Question: I managed to show an image on the screen. But when I put multiple images on top of each other, the semitransparent edges are black and it doesn't really achieve the result I was hoping for. I am using a Galaxy Note 2.
This is how it looks:

I want the tiles to be close to each other, without any black edges. I have not yet programmed any correct coordinates for the tiles so please don't mind that. The problem is the black edges which should be semi-transparent.
This is the code in the drawing method:
'''
public void draw(GL10 gl) {
gl.glBindTexture(GL10.GL_TEXTURE_2D, textures[0]);
gl.glFrontFace(GL10.GL_CW);
gl.glEnableClientState(GL10.GL_VERTEX_ARRAY);
gl.glEnableClientState(GL10.GL_TEXTURE_COORD_ARRAY);
gl.glVertexPointer(3, GL10.GL_FLOAT, 0, vertBuffer);
gl.glTexCoordPointer(2, GL10.GL_FLOAT, 0, textureBuffer);
gl.glDrawElements(GL10.GL_TRIANGLE_STRIP, pIndex.length, GL10.GL_UNSIGNED_SHORT, pBuff);
gl.glDisableClientState(GL10.GL_VERTEX_ARRAY);
gl.glDisableClientState(GL10.GL_TEXTURE_COORD_ARRAY);
}
'''
And to load the texture:
'''
public void loadGLTexture(GL10 gl, Context context) {
Bitmap bitmap = null;
if (Math.random() > .3) {
bitmap = BitmapFactory.decodeResource(context.getResources(), R.drawable.tile_grass);
} else {
bitmap = BitmapFactory.decodeResource(context.getResources(), R.drawable.tile_sand);
}
gl.glGenTextures(1, textures, 0);
gl.glBindTexture(GL10.GL_TEXTURE_2D, textures[0]);
gl.glTexParameterf(GL10.GL_TEXTURE_2D, GL10.GL_TEXTURE_MIN_FILTER, GL10.GL_NEAREST);
gl.glTexParameterf(GL10.GL_TEXTURE_2D, GL10.GL_TEXTURE_MAG_FILTER, GL10.GL_LINEAR);
GLUtils.texImage2D(GL10.GL_TEXTURE_2D, 0, bitmap, 0);
bitmap.recycle();
}
'''
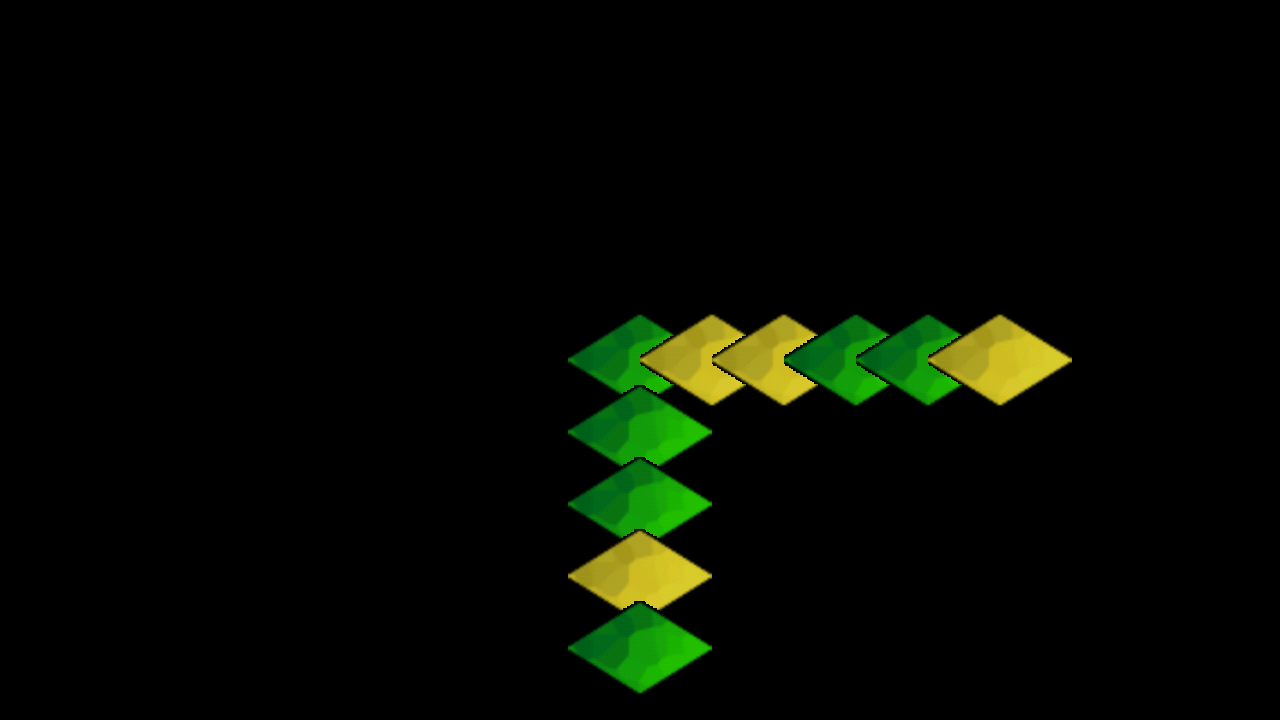
Answer: Solved it, I had to add this:
'''
gl.glEnable(GL10.GL_BLEND);
gl.glBlendFunc(GL10.GL_SRC_ALPHA, GL10.GL_ONE_MINUS_SRC_ALPHA);
'''